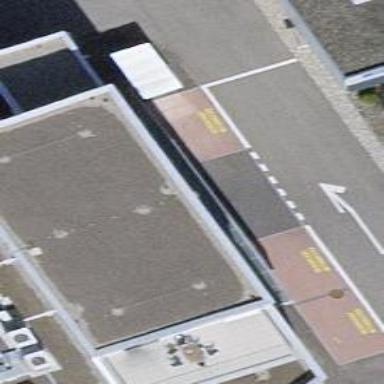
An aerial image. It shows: Parking entrance.